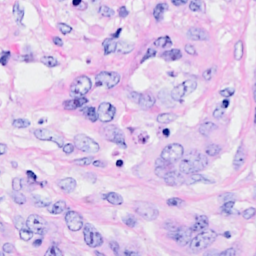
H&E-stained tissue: Breast